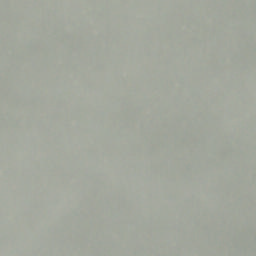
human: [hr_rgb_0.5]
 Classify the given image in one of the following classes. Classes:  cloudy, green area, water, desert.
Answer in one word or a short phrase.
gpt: cloudy